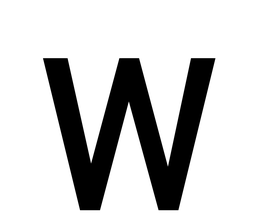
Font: Roboto_Condensed_Regular